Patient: sex M, age 48
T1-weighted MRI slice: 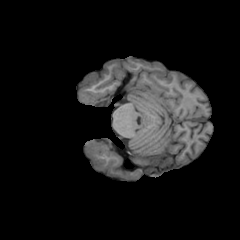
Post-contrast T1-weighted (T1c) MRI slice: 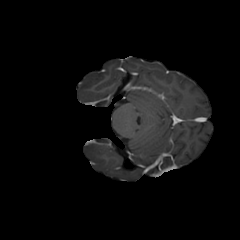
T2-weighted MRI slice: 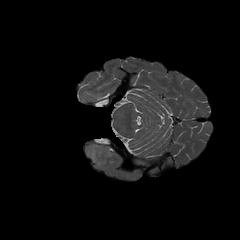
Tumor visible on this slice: yes
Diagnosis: Glioblastoma, IDH-wildtype
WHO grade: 4